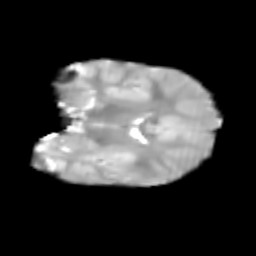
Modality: T2w
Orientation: coronal
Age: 6
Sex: male
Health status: healthy